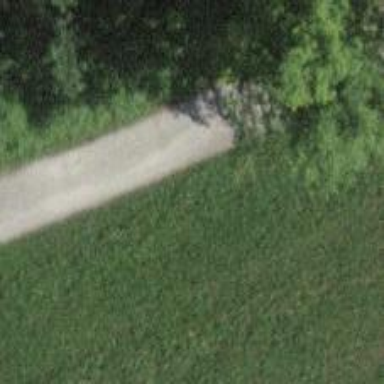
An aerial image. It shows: Track with grade 2 gravel surface.